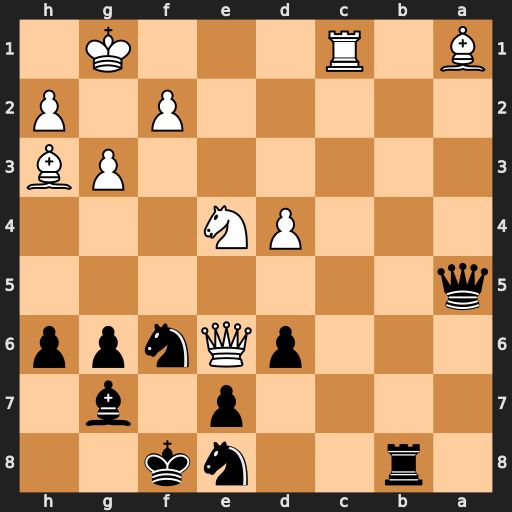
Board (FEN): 1r2nk2/4p1b1/3pQnpp/q7/3PN3/6PB/5P1P/B1R3K1
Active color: b
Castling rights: -
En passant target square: -
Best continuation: Nc7 Qc4 Nxe4